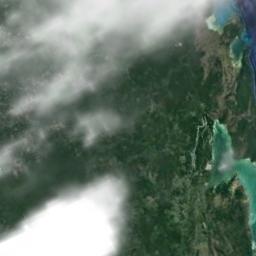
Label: cloud